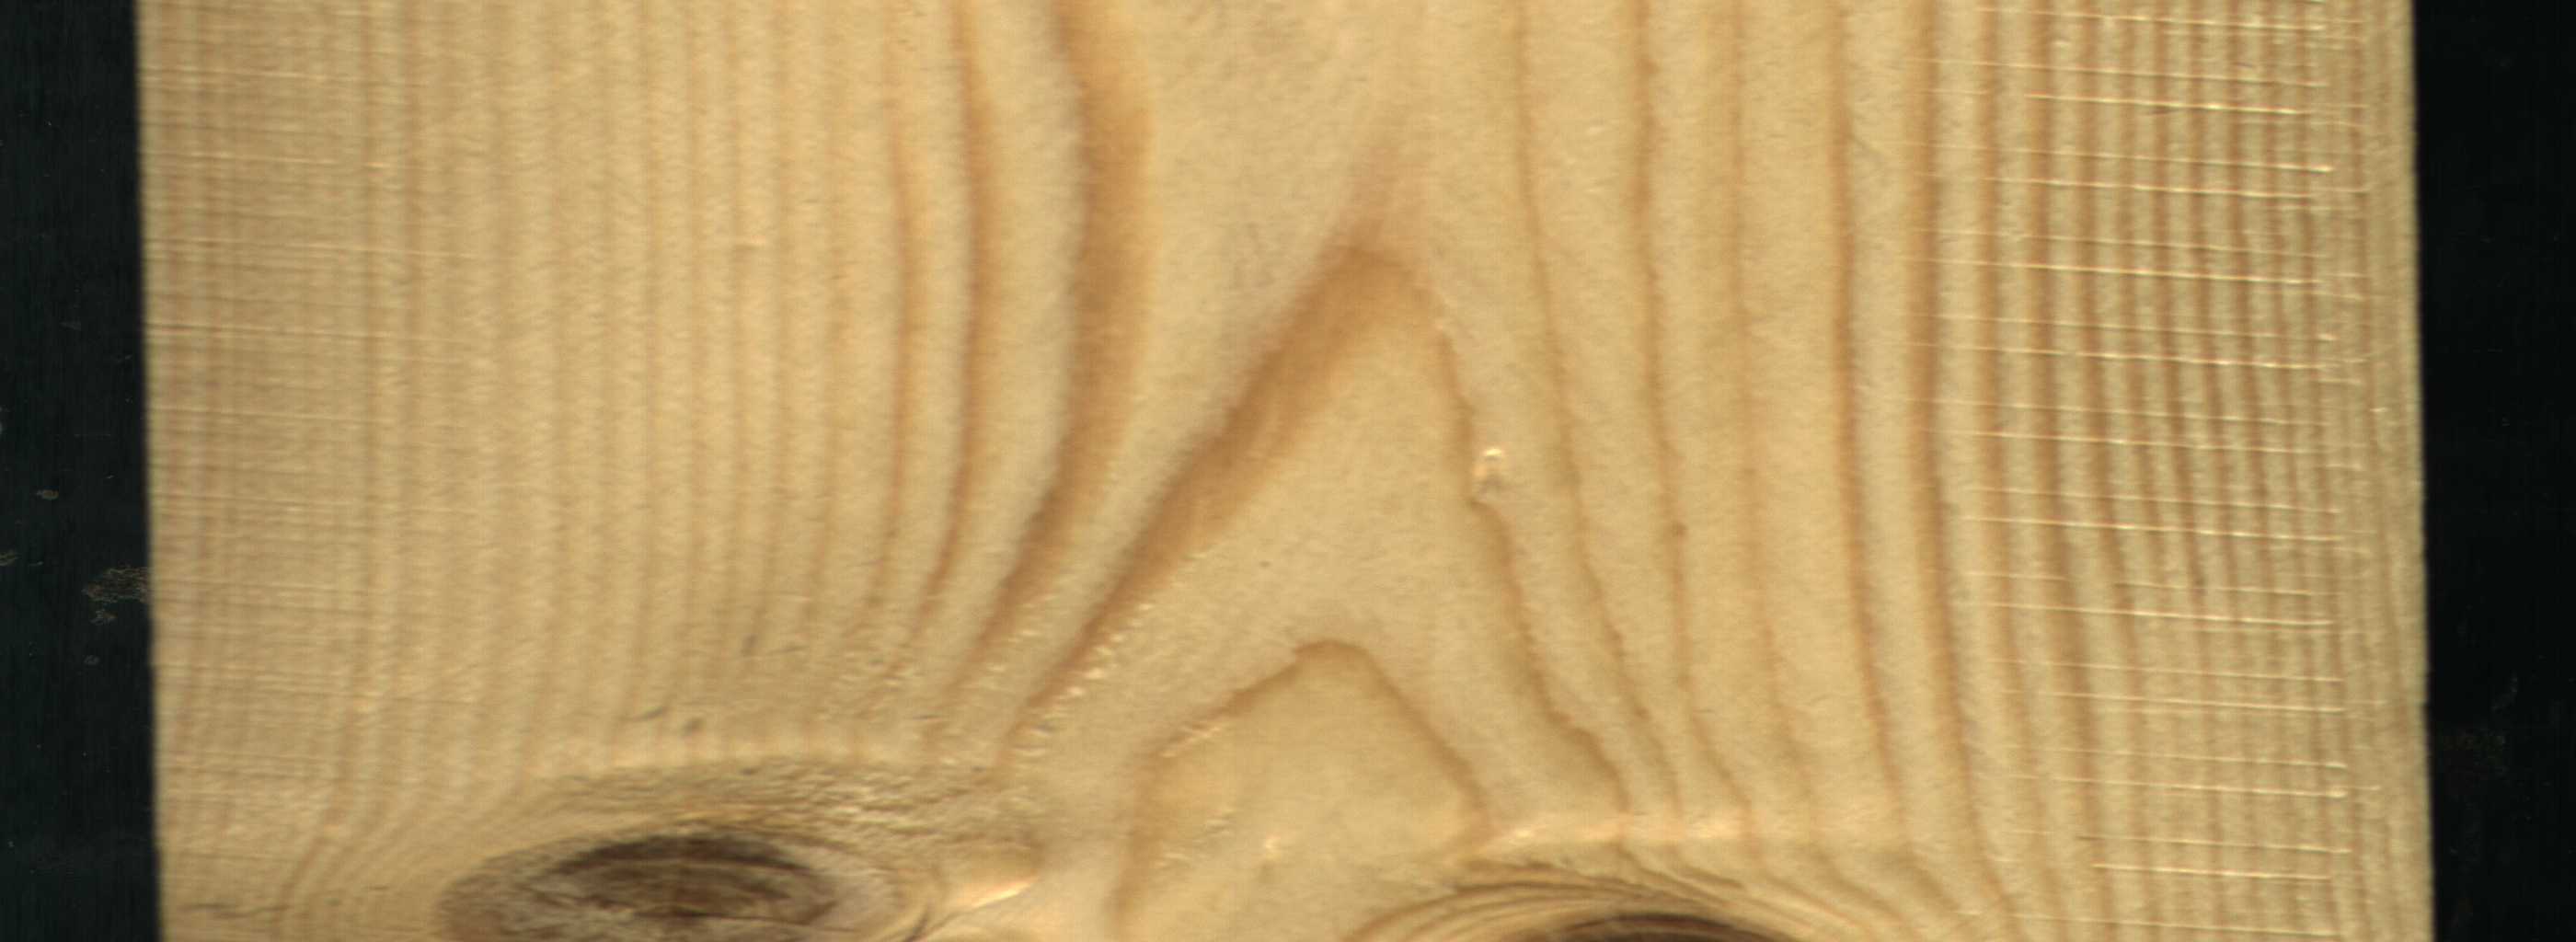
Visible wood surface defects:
Live_Knot
Live_Knot